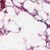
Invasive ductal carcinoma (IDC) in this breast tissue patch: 0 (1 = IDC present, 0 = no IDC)